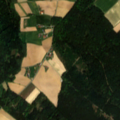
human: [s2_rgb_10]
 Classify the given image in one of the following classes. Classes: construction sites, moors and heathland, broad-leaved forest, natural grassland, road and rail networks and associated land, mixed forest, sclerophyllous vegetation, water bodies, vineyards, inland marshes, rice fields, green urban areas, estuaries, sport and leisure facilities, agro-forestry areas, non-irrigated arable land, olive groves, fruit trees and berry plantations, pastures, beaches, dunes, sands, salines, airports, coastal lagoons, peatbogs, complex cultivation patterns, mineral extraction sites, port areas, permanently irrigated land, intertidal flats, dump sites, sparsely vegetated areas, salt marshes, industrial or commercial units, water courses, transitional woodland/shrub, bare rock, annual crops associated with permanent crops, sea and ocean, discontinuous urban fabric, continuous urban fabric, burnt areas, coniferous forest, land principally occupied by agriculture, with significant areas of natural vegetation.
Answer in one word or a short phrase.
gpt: non-irrigated arable land, complex cultivation patterns, land principally occupied by agriculture, with significant areas of natural vegetation, coniferous forest, mixed forest